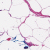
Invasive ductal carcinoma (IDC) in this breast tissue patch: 0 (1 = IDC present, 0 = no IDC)